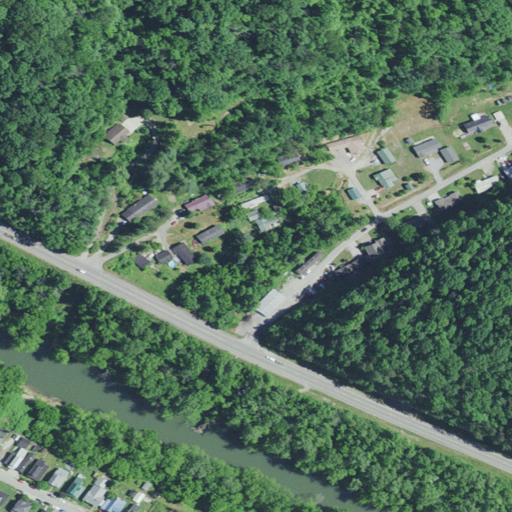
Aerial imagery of valley in Kentucky named Jockey Hollow containing deciduous forest, medium intensity development, low intensity development, open development, open water, pasture, mixed forest, grassland, and high intensity development